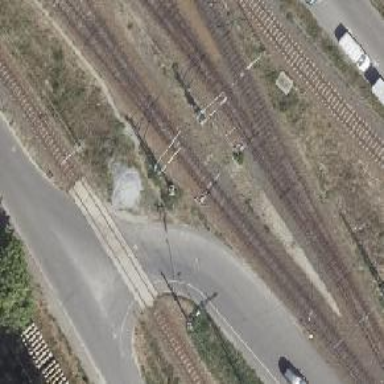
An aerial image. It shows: Railway switch.